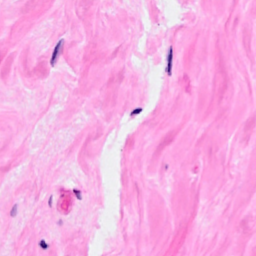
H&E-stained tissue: Breast